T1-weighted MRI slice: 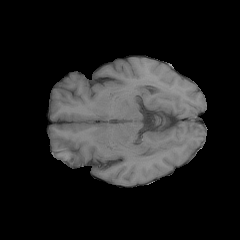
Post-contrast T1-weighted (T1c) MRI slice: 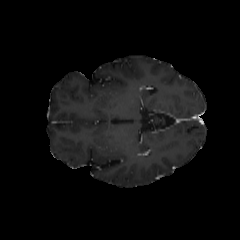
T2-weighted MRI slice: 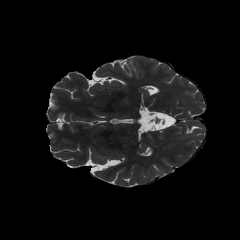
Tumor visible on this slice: no